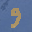
Label: 9